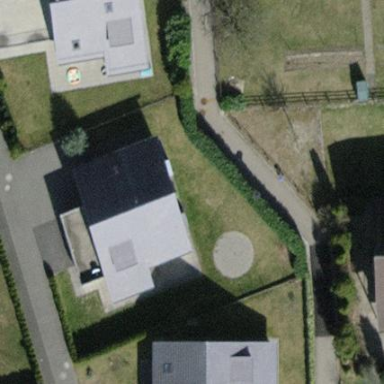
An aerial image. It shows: Detached building with gabled roof.